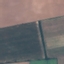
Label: AnnualCrop